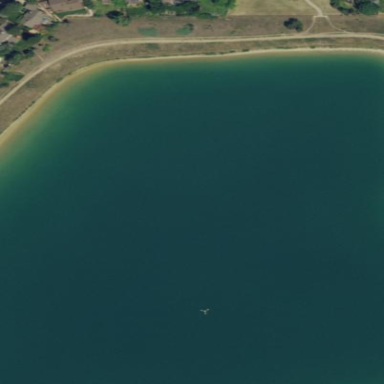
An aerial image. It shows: Tranquil scene of water with paddle boat.